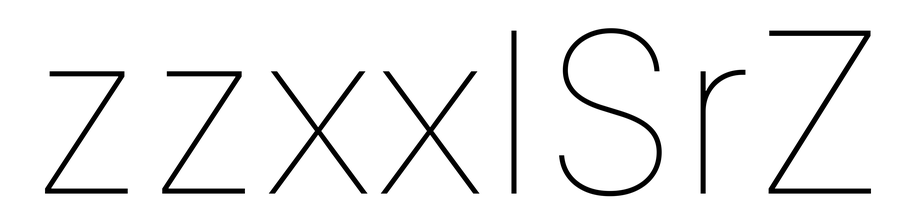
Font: Inter_Thin